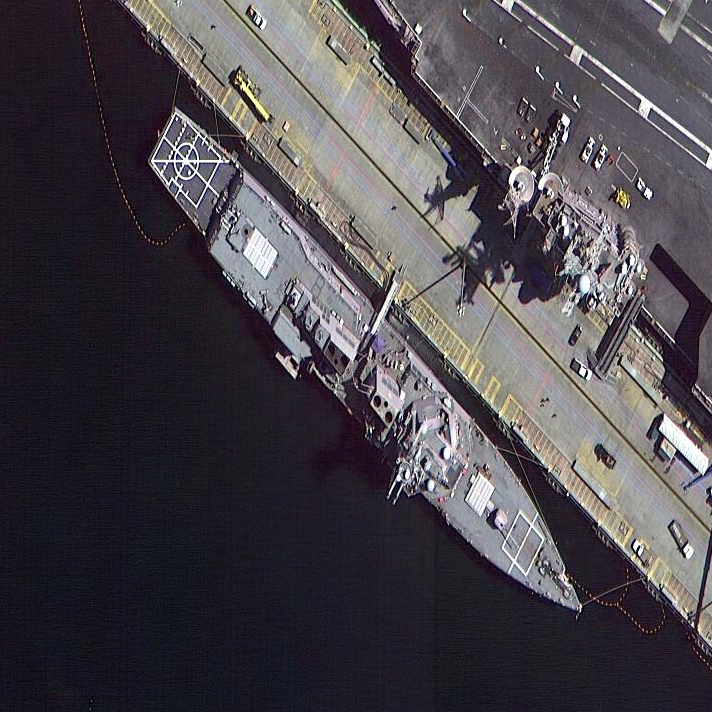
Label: destroyer